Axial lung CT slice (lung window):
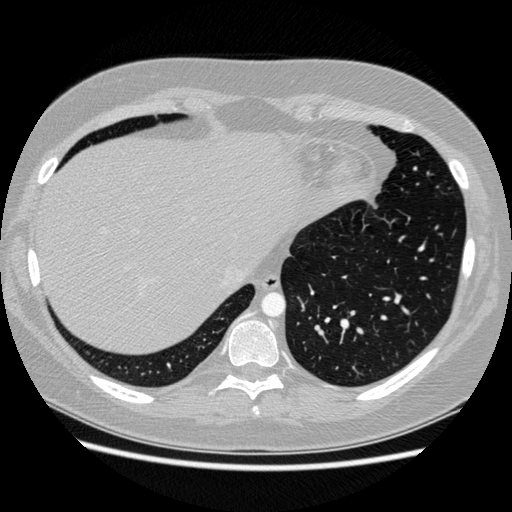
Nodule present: no